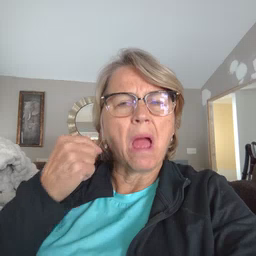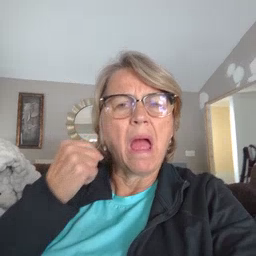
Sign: cry